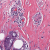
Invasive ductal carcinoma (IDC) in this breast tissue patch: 1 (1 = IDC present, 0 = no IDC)